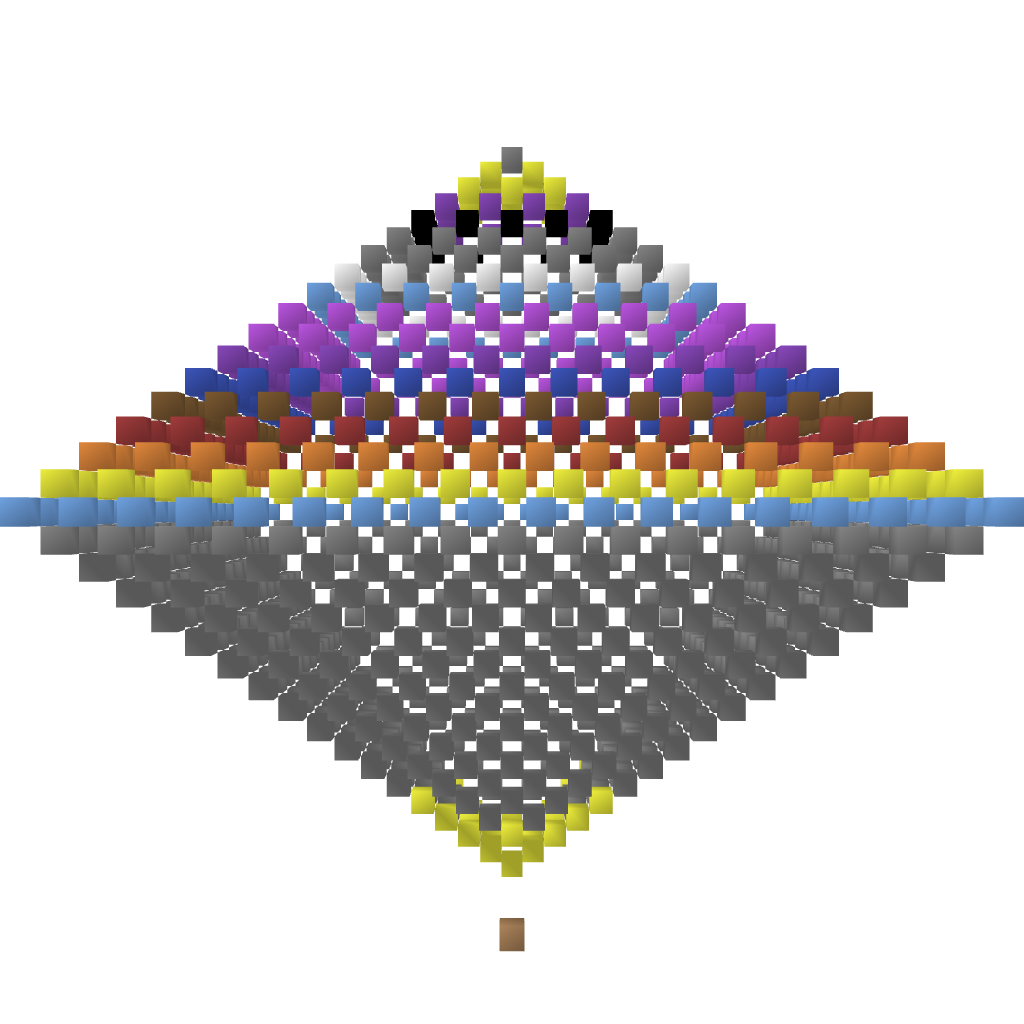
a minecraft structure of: Artistic Rainbow Pyramid lot of open space 2 sided pyramid only upper half has rainbow colors total height of around 36 blocks